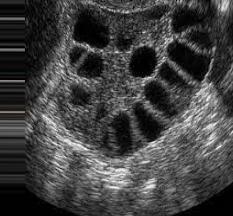
Label: infected